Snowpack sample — Snodgrass Mountain, Crested Butte, Colorado (2/4/25, 12:06 PM MST)
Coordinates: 38.923, -106.968
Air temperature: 35 °F
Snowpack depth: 80 cm
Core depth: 60 cm
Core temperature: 32 °F
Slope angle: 14°, slope face: 78°
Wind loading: low
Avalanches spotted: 0
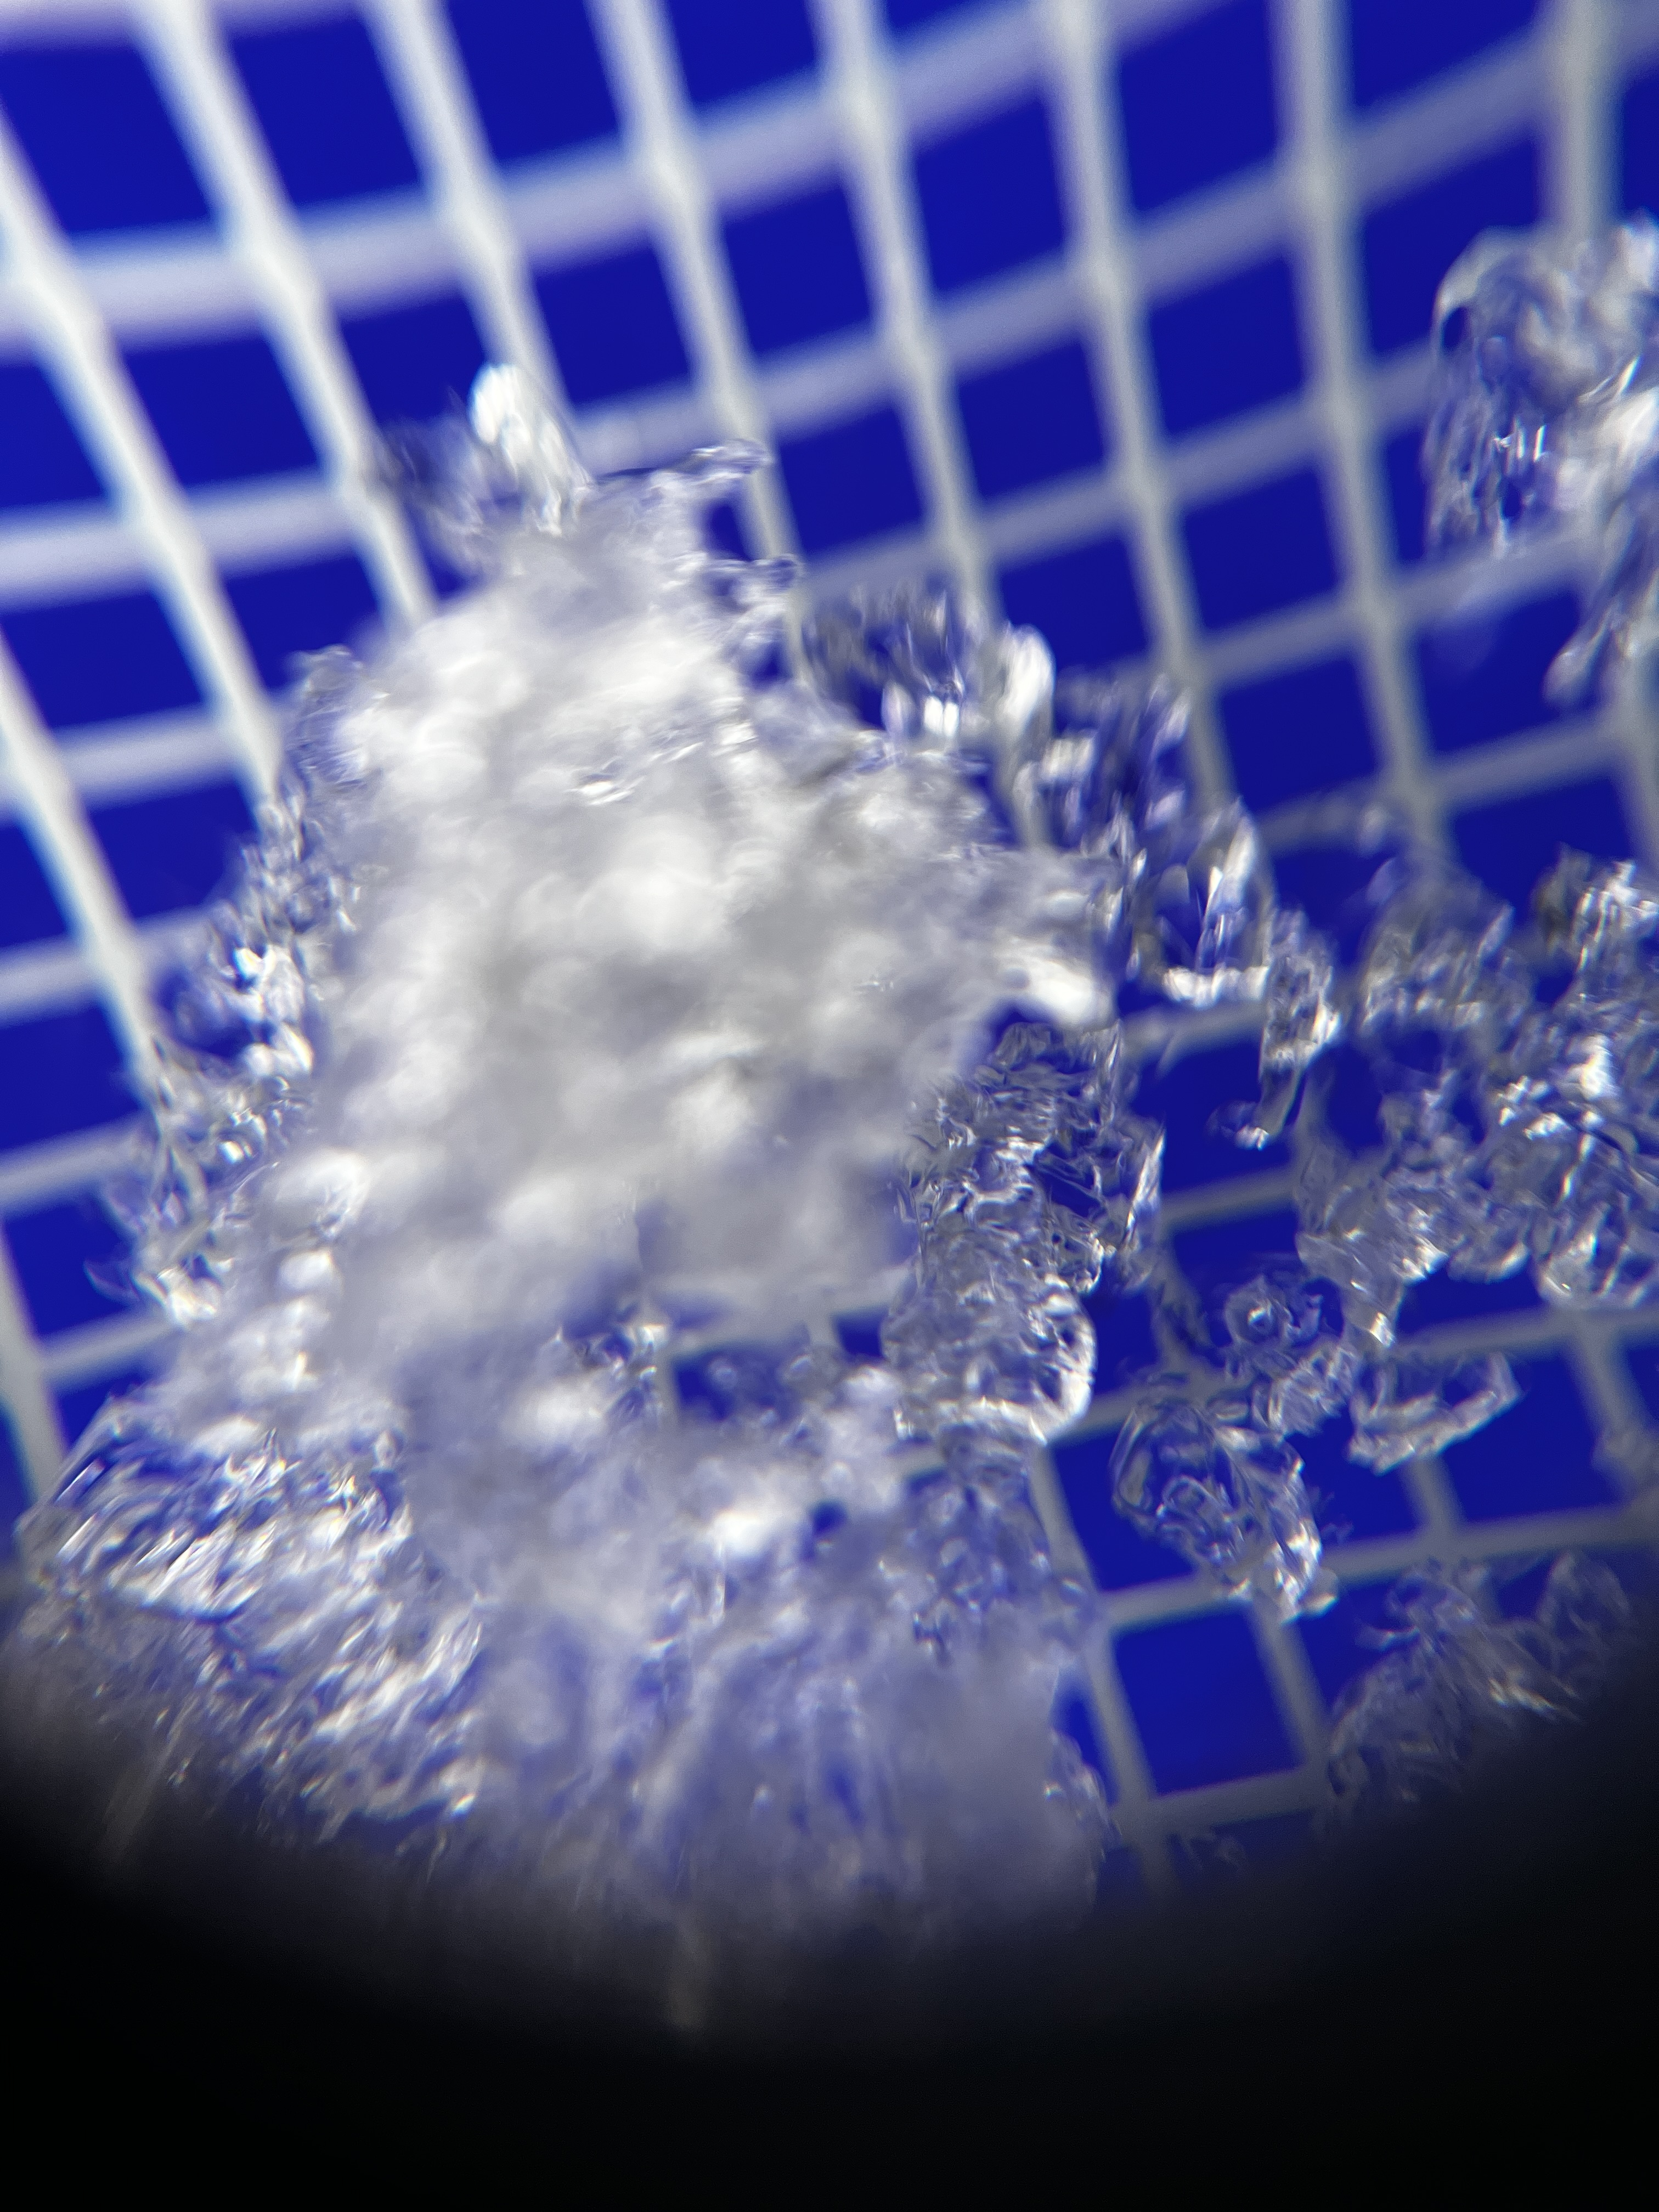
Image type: magnified_profile
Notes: No avalanches nearby, unusually warm weather for the last month reported by residents, Collected 25 yards from treeline